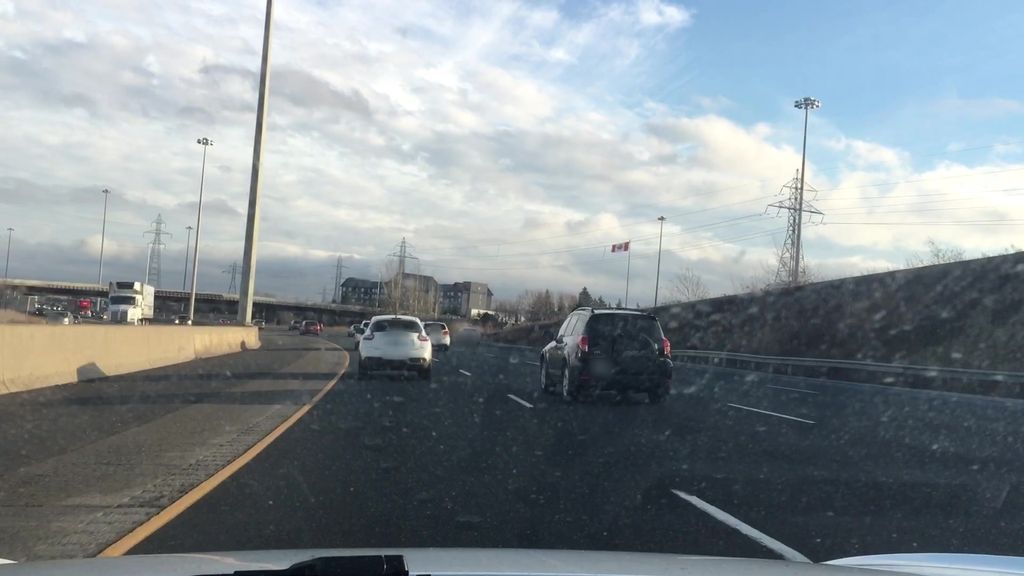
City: hamilton